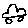
Label: car